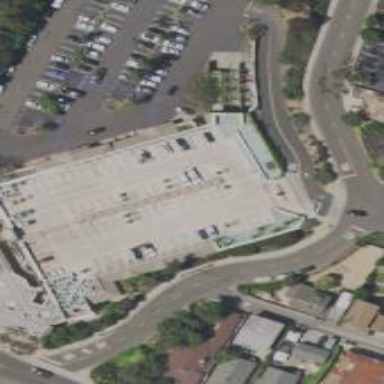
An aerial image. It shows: Building that houses supermarket.